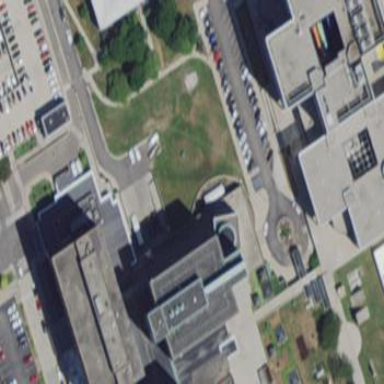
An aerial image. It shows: Hospital building.